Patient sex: F
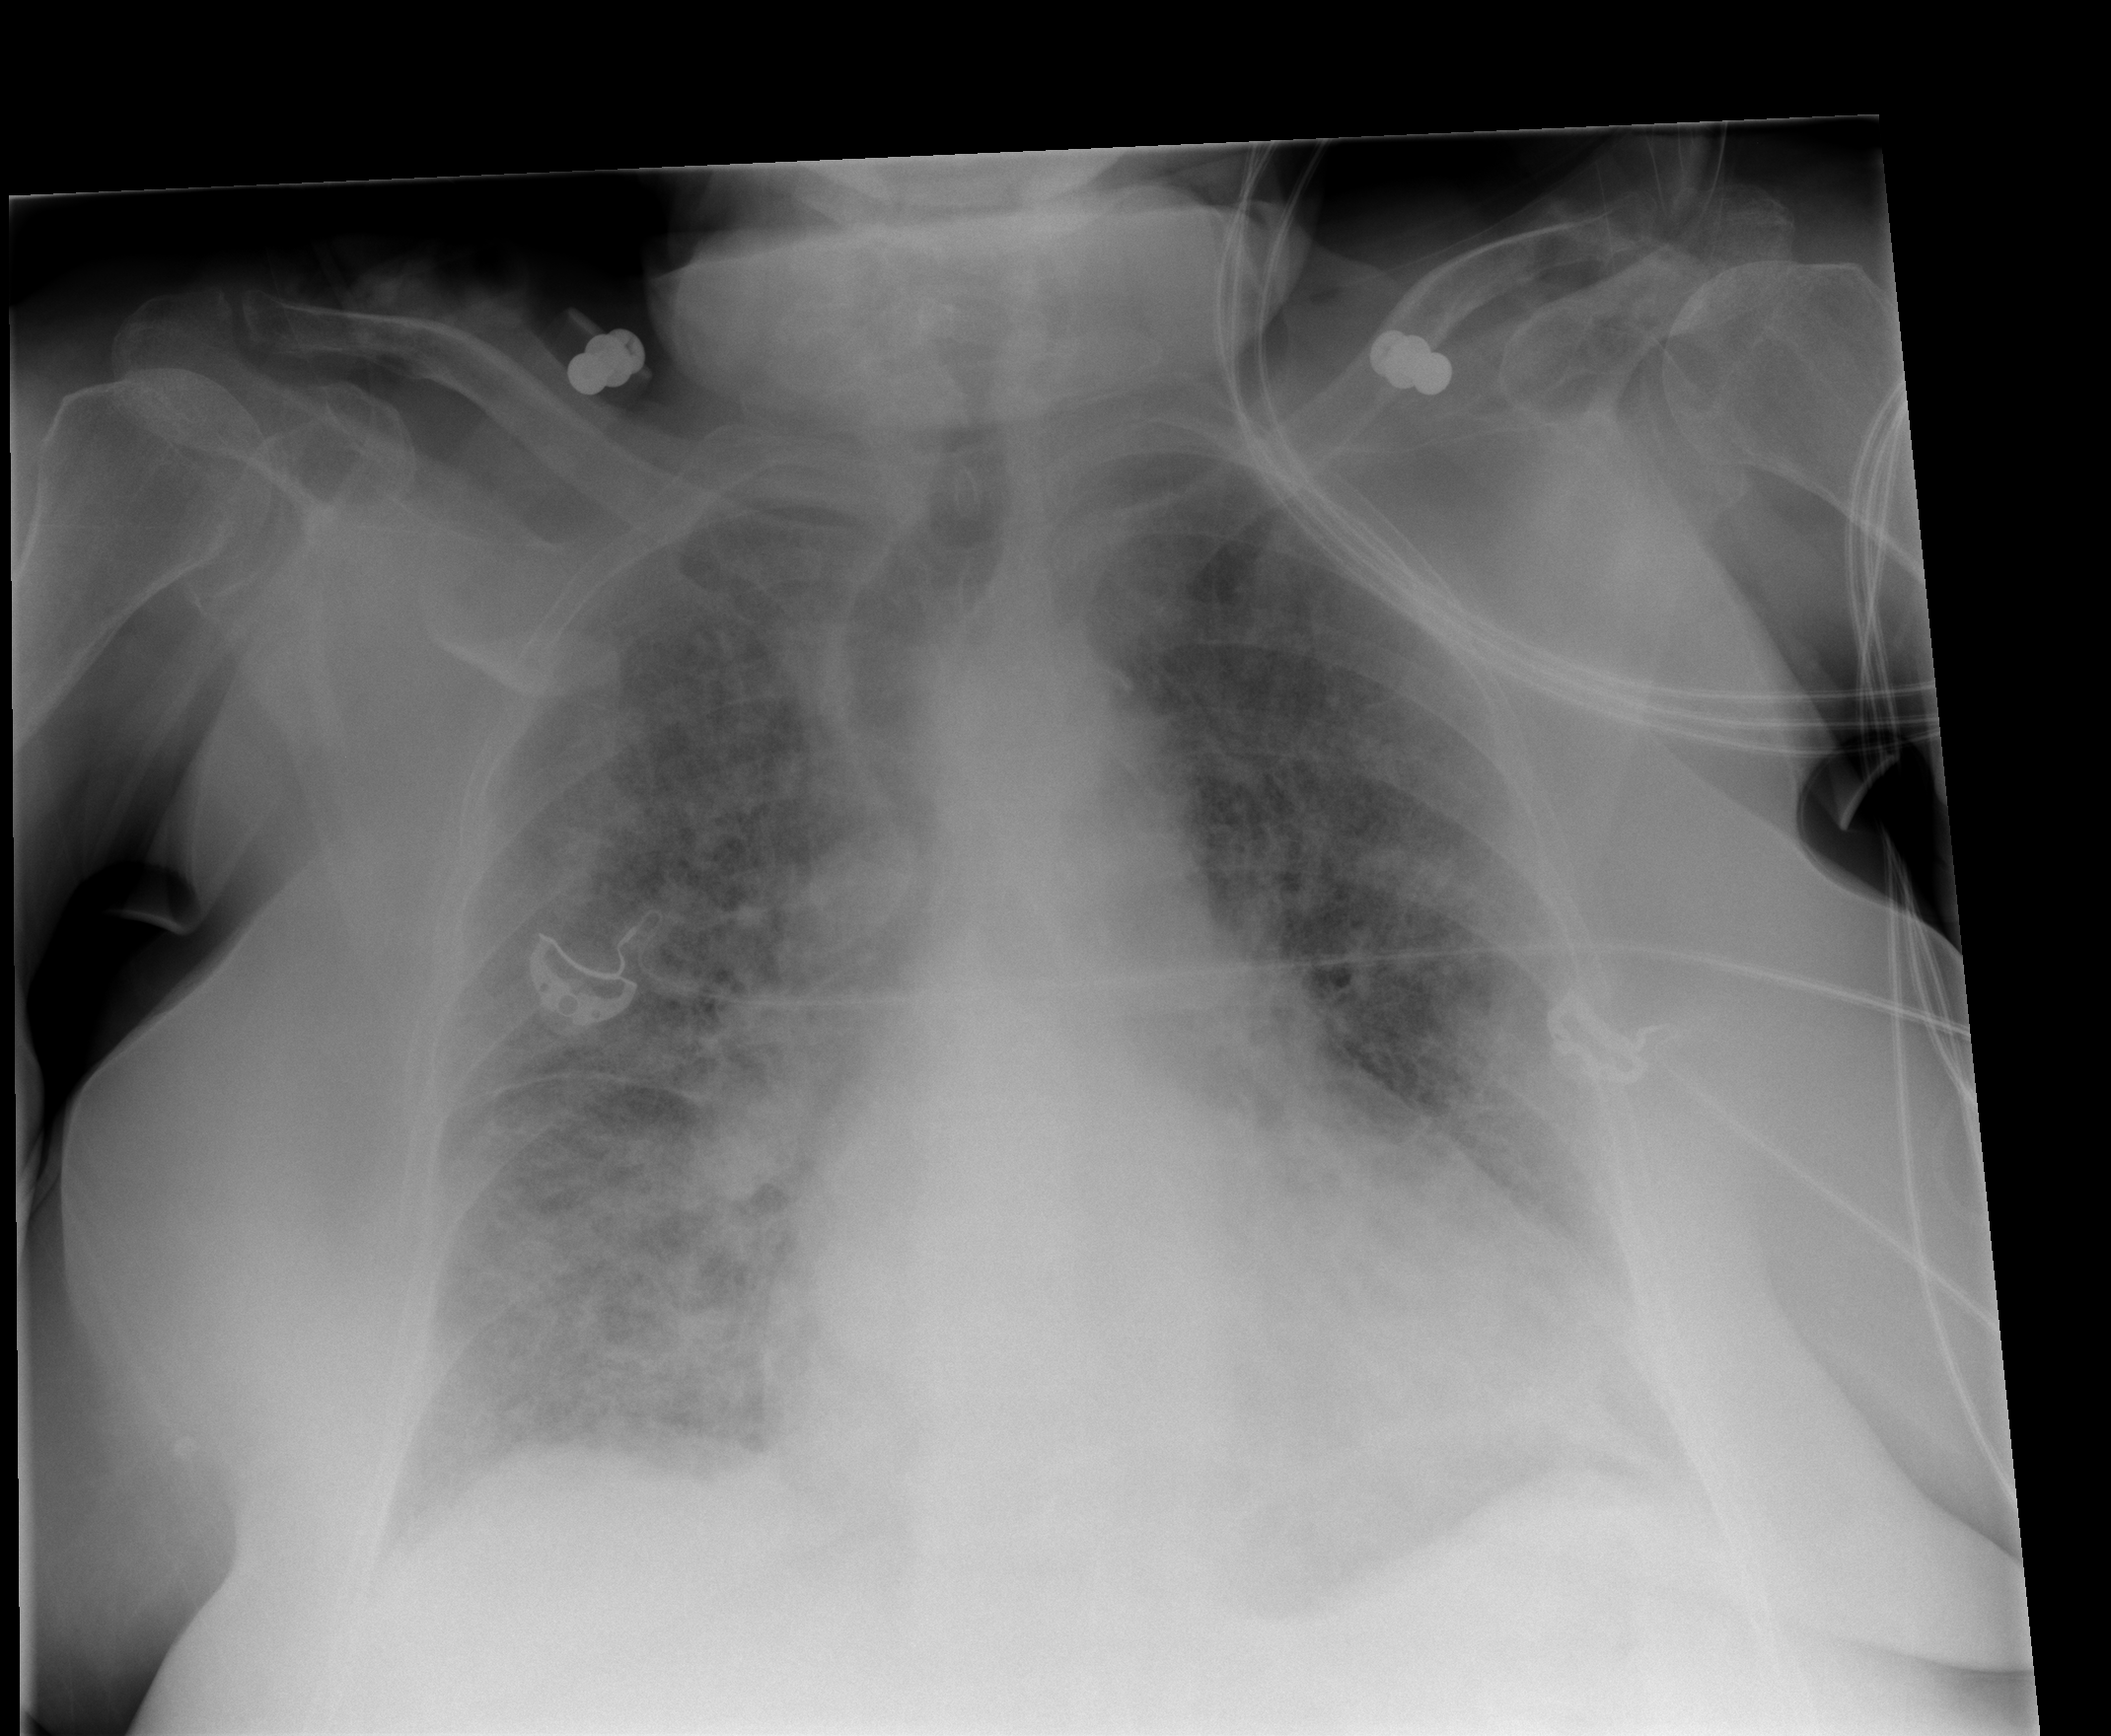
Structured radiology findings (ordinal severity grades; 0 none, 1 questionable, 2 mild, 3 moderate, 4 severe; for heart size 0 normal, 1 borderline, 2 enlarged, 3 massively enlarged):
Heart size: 2
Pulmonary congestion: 2
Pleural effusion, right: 0
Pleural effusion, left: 1
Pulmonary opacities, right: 2
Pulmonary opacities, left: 2
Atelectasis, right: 2
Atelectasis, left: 2